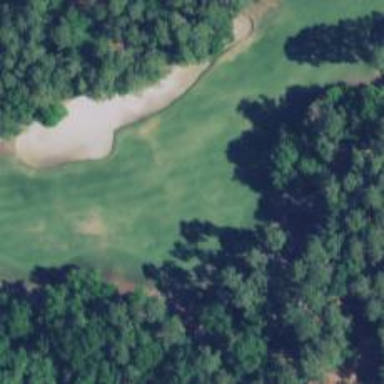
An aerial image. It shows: View of golf hole.